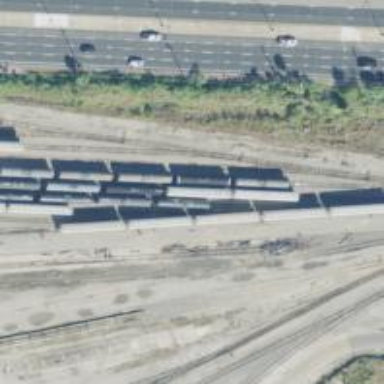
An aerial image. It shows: Railway yard.